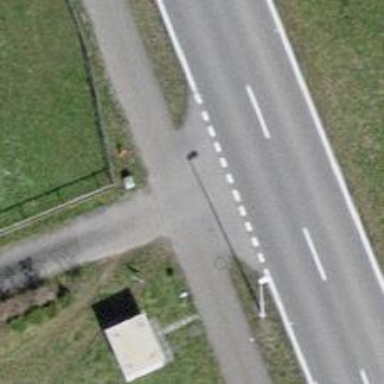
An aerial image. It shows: Cycleway.